Question: I have just started working with RemObjects Pascal Script. and have been trying to follow the remobjects tutorial.
<URL>{2FFC1EE9-F18D-4B11-9DE4-1BA0A79D0D04}
all was going fine up to the part you run
'''
begin
ShowNewMessage('Show This !');
end.
'''
where it claimed it does not know of it.
but i have it here
'''
procedure Tmainwindow.ceCompile(Sender: TPSScript);
begin
Sender.AddMethod(Self, @Tmainwindow.ShowNewMessage,
'procedure ShowNewMessage(const Message: string);');
end;
procedure ShowNewMessage(const Message: string);
procedure Tmainwindow.ShowNewMessage(const Message: string);
begin
//ShowMessage('ShowNewMessage invoked:'#13#10+Message);
end;
'''
added on the compile event as instructed... it all compiles in delphi but when i run the code from within my executable it says it dont exist.
secondly if i add any plugins to improve the function calls of the script i get this..

please help i realise i may be doing something silly here im new to rem objects.
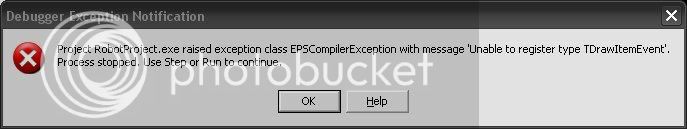
Answer: Well, I tried building the example as shown on that page, and it compiled and ran correctly for me. Try using the example shown at the top of the page, under "The following code will compile and...". Just make sure to leave out the line that replaces the script text.
As for the plugins, it can't register your event types because they refer to object classes that haven't been registered yet. Unfortunately, the PS Plugin system doesn't have any way of automatically resolving dependencies, and the compiler's error message doesn't tell you which type it couldn't find. You'll need the debugger to help you resolve this. But a lot of the basics, including TObject (yes, you have to import it explicitly) are found in TPSImport_Classes.